Question: I want to list and access user's 'Incoming' items using Google Drive Android API but I cannot find any method to do that in the <URL>. I only know how to get the root of user Drive which refers to 'My Drive' from the screenshot:
'''
// The setup code is from https://developers.google.com/drive/web/quickstart/quickstart-java
Drive drive = new Drive.Builder(httpTransport, jsonFactory, credential).build();
About a = drive.about().get().execute();
id = a.getRootFolderId();
File driverootfolder = drive.files().get(id).execute();
// From here, can use Drive API to traverse user's Drive directories structure
'''

Unfortunately, the 'Incoming' folder is not anywhere within 'My Drive' and there is no method to obtain its ID. Is there a way to access it? My gut feeling is that third party app are NOT allowed to do so.
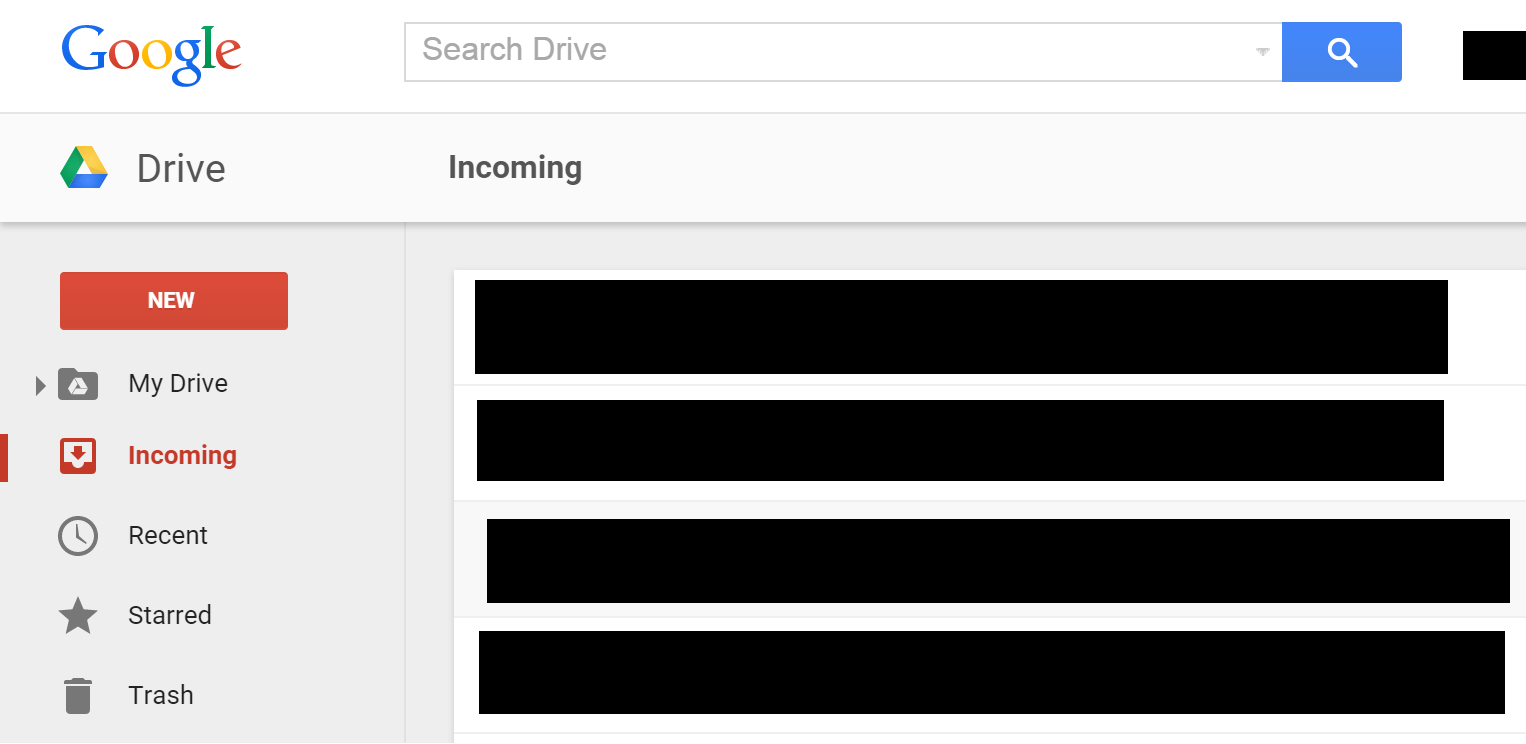
Answer: The is not a real folder but simply a list of the files that have been shared with you.
You can use the following code to list the content of this folder :
'''
drive.files().list().setQ("sharedWithMe").execute()
'''
Beware though, the ordering is not the same, so with big folders where you need to paginate on the results, it can be hard to obtain the same file order as shown in Drive.